Aerial crown-view tile of a tropical tree (Barro Colorado Island, Panama), acquired 20250512:
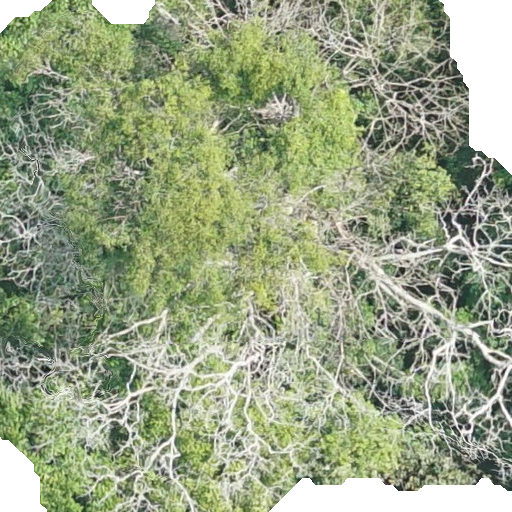
Species: Dipteryx oleifera
GBIF accepted scientific name: Dipteryx oleifera
Crown area: 435.363 m²